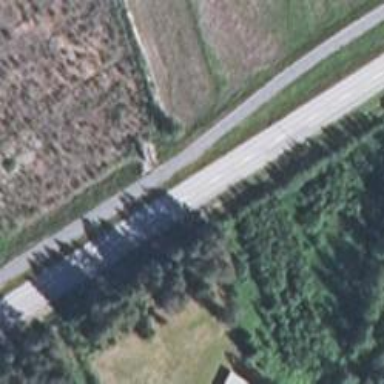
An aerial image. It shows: Primary road with asphalt surface.